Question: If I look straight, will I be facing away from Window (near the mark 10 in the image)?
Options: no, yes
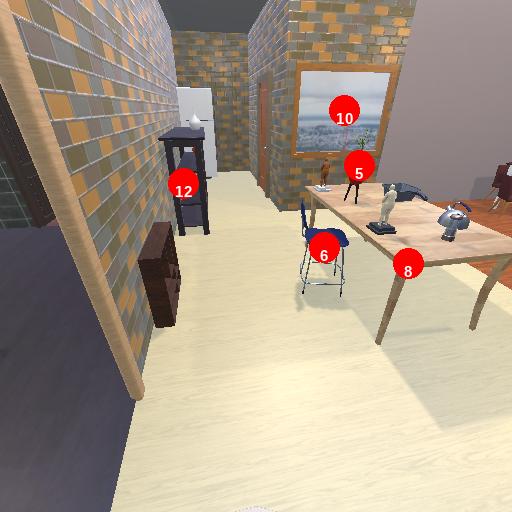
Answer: no